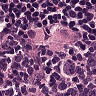
Metastatic tissue present: no